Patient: sex M, age 48
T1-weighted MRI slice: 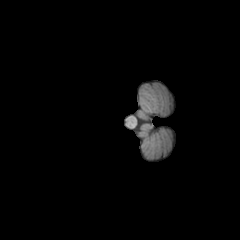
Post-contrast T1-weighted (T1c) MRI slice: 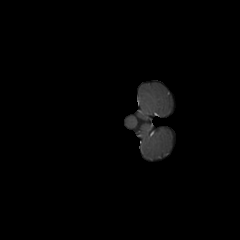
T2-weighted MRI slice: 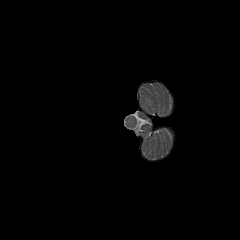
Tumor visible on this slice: no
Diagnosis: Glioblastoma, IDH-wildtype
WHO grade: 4